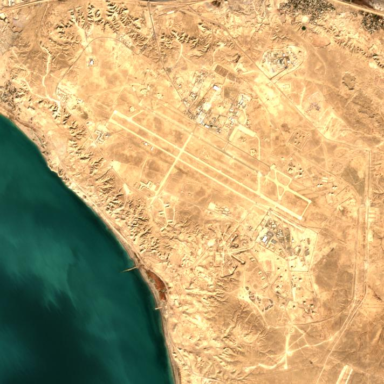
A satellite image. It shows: Military aerodrome used for military purposes.